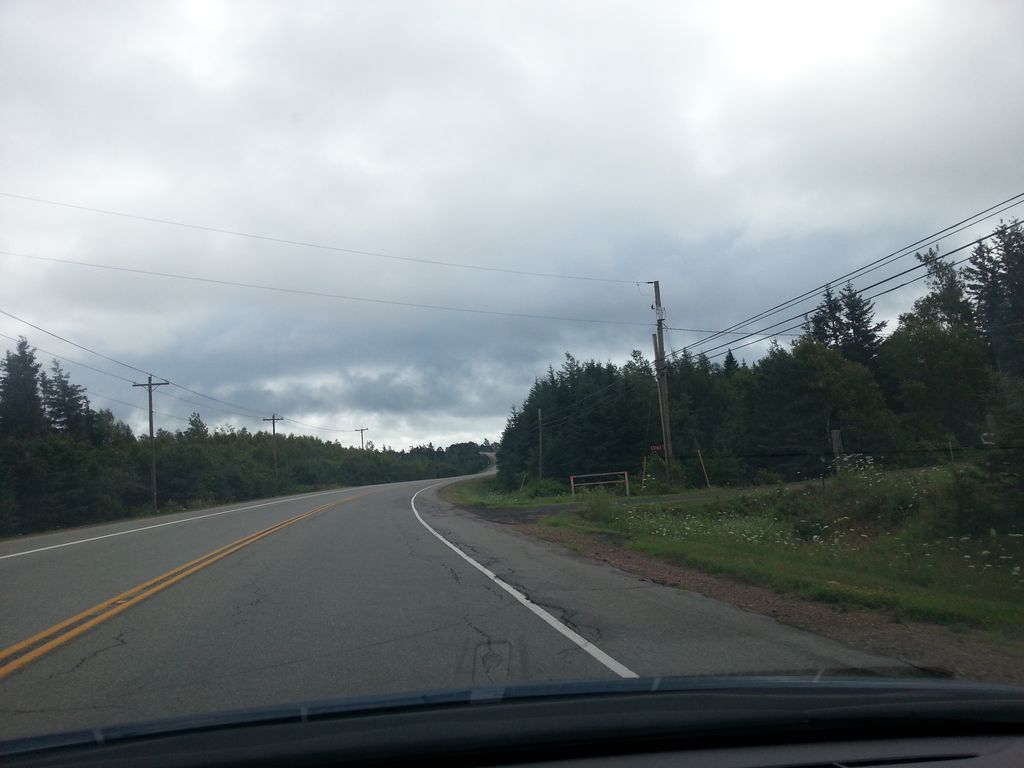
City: charlottetown